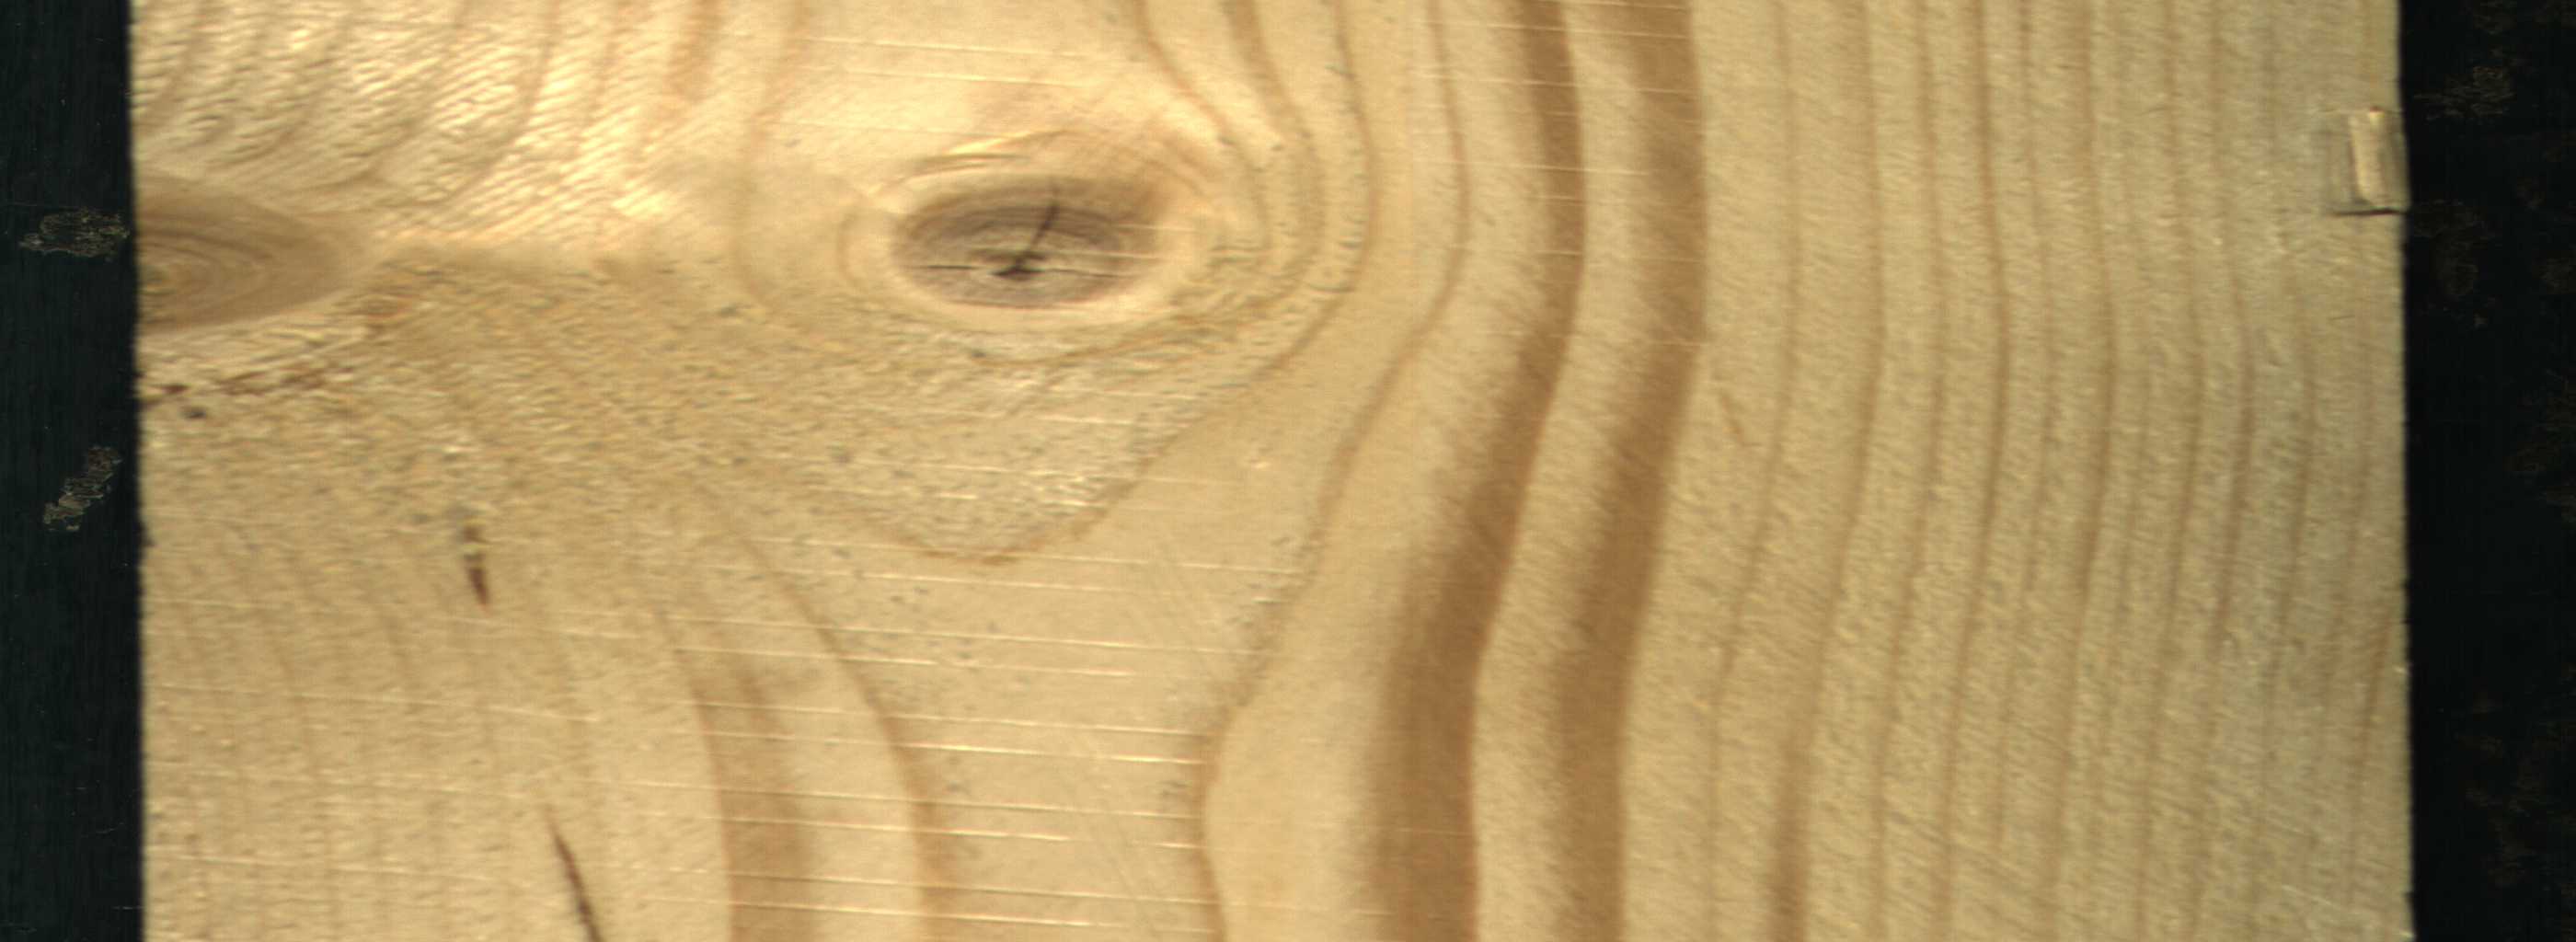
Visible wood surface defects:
resin
resin
knot_with_crack
Live_Knot
Live_Knot